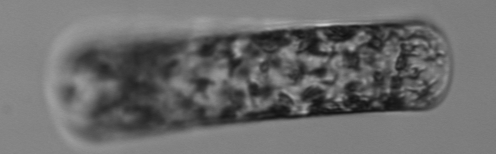
Label: Guinardia_flaccida